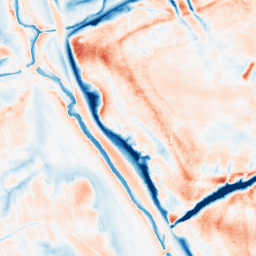
Category: trend_removal
Decomposition family: local_polynomial
Decomposition parameters: window_size: 31
degree: 3
Upsampling method: sinc_hamming
Upsampling parameters: scale: 4
kernel_size: 8
Upsampling scale: 4